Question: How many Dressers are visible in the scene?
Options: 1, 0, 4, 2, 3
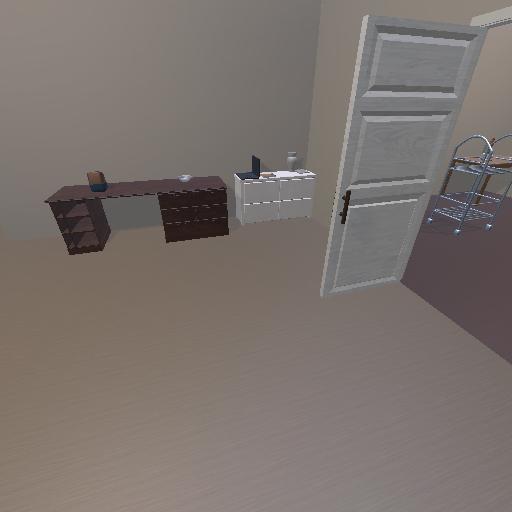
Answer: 1